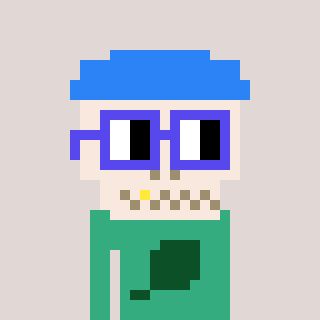
a pixel art character with square blue glasses, a skeleton-hat-shaped head and a teal-colored body on a warm background